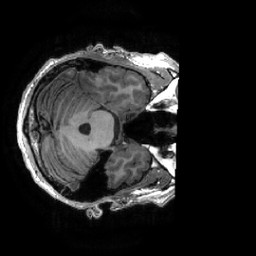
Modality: T1w
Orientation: axial
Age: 26
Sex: male
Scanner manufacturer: ge
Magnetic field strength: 3 T
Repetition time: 0.0073 s
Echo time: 0.003 s